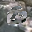
Label: 6